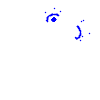
Particle: electron